Field crop: maize
Growth stage: 2
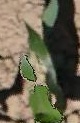
Species: maize